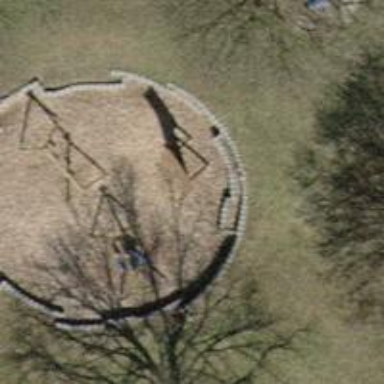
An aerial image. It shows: Climbing wall in the playground.